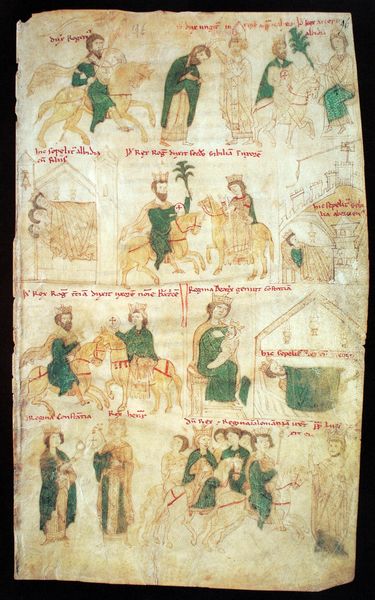
Titel: Codex 120 II; Aus dem Leben Rogers II.: Geburt und Hochzeit der Konstanze, Abreise Heinrichs VI. und Konstanzes nach Deutschland, Segen des Papstes
Künstler: Petrus de Ebulo
Standort: Bern
Institution: Burgerbibliothek
Schlagwörter: angriff, blau, feder, mann, schlaf, frauen, gelb, grün, menschen, sitzen, bewegung, braun, frau, grau, männer, szene, zeichnung, dach, gebäude, haus, rot, beige, menge, alt, bart, architektur, bibel, geschichte, mensch, häuser, kirche, gewand, gold, sitzend, adel, gewänder, kind, mutter, paar, gebeugt, krone, esel, kinder, pferd, pferde, reiter, reiten, ritt, adlig, schrift, bilder, papier, liegen, schlafen, umrisse, giebel, vergilbt, baby, figuren, bischof, kaiser, könig, thron, detail, bed, palm, palme, palmwedel, wedel, schriftzeichen, unterschrift, buch, burg, parallel, zweig, comic, seite, illustration, schwert, text, beschriftung, reihe, koloriert, dachstuhl, herrscher, geschenk, beten, menschenmenge, ritter, gestalten, rom, buchseite, pergament, untertitel, palmzweig, christus, jesus, ross, antik, toga, griechisch, mittelalter, begegnung, krönung, romanik, griechenland, roof, heiliger, umhänge, könige, tempel, übergabe, königin, heilige, märtyrer, fresko, rösser, taufe, maria, jerusalem, castle, miniatur, biblisch, szenen, mittelalterlich, handschrift, zweifarbig, mäner, christi, testament, römisch, galopp, ägypten, federzeichnung, kamel, religion, papyrus, home, horse, bildergeschichte, bildfolge, buchmalerei, passion, folge, handlung, evangeliar, stationen, simultan, ablauf, bilderfolge, verblasst, kodex, papyros, heiligengeschichte, passion christi, palmsonntag, untertanen, verwittert, royalty, königspaar, abgegriffen, einzug nach jersualem, grippe, köningin, catholic, buchmalerein, biblia pauperum, spiegele, könit, 1100